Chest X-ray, PA view. Patient: 65 years old, sex F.
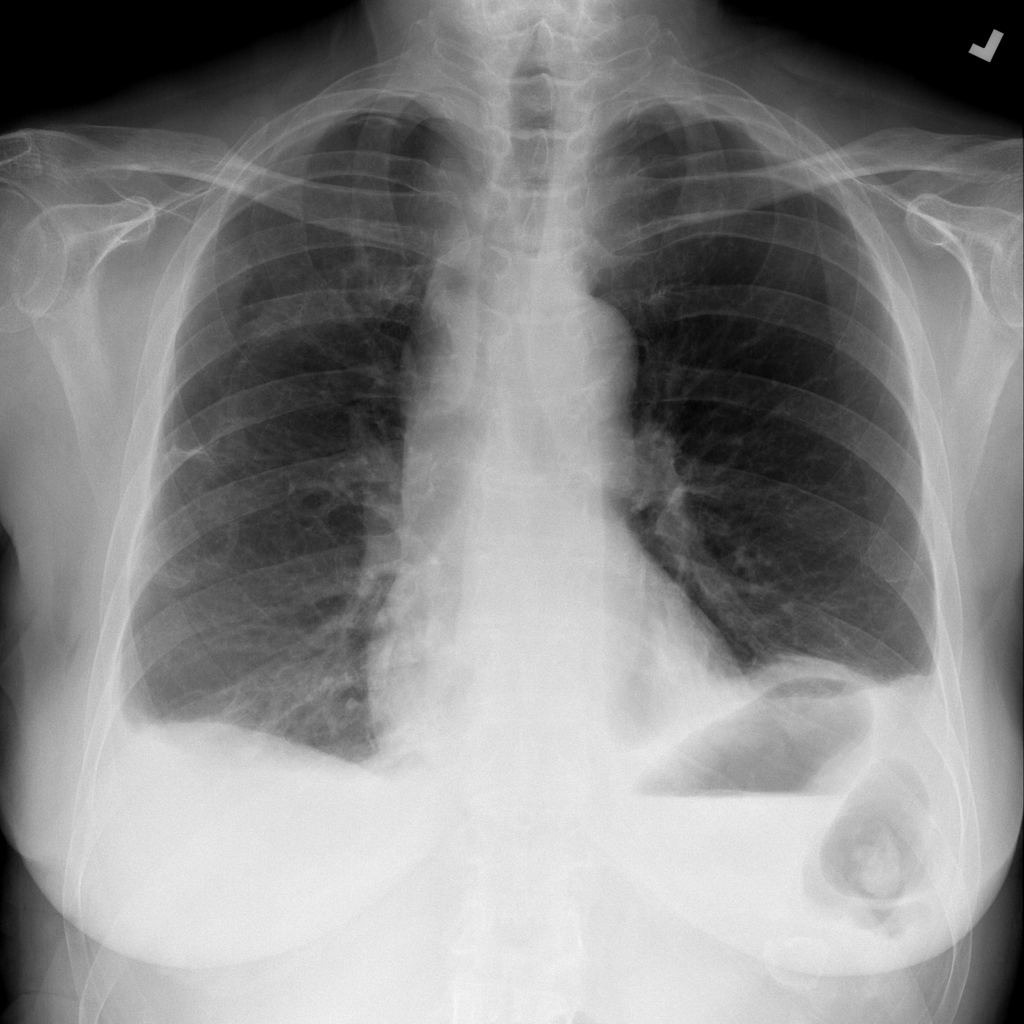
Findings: Atelectasis, Effusion